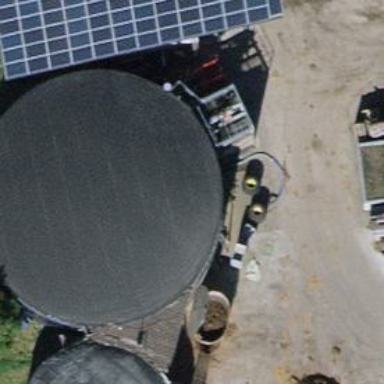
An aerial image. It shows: Storage tank constructed as part of digester building.